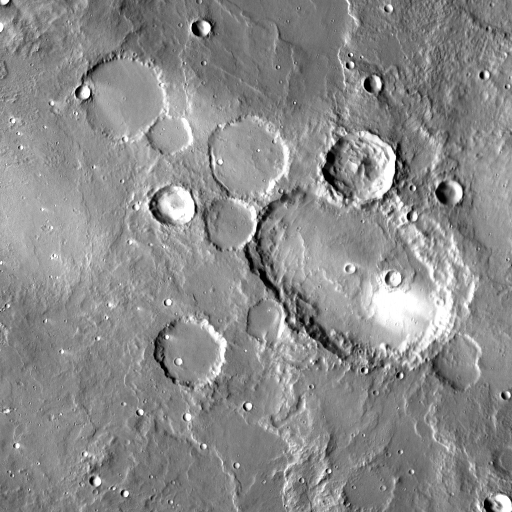
Crater classes present: Background, Other, Buried, Secondary